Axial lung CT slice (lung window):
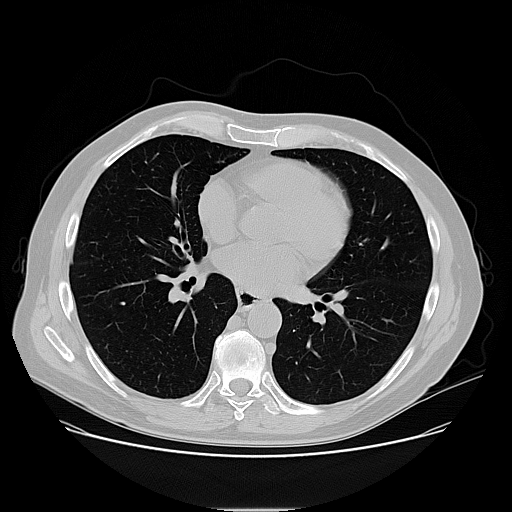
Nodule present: no